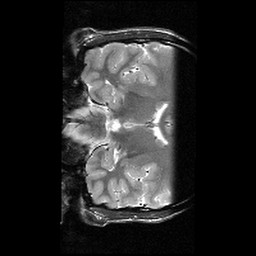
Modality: T2w
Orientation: coronal
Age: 22
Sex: male
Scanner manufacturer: siemens
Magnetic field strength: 3 T
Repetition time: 6.67 s
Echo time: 0.064 s